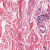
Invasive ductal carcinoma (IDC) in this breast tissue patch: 0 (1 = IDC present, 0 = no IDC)